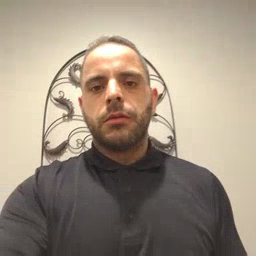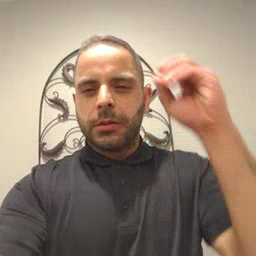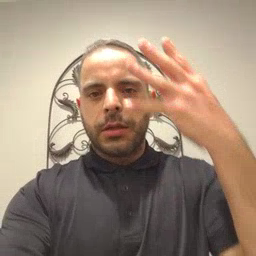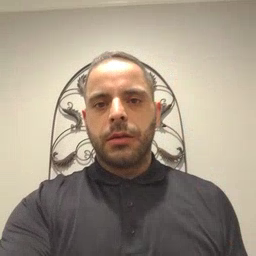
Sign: sun